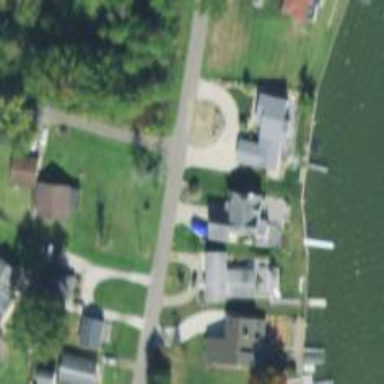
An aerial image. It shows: Driveway.